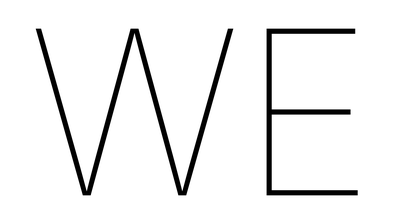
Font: Inter_Thin